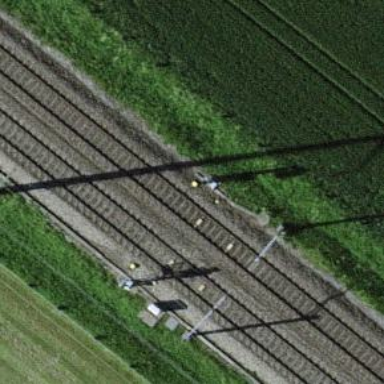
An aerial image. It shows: Railway signal.